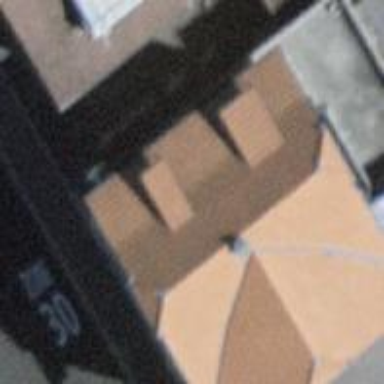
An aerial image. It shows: Group of garages.